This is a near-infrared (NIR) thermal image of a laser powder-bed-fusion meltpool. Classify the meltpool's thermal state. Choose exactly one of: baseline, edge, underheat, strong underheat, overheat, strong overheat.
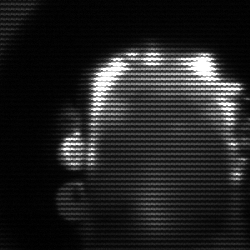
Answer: baseline